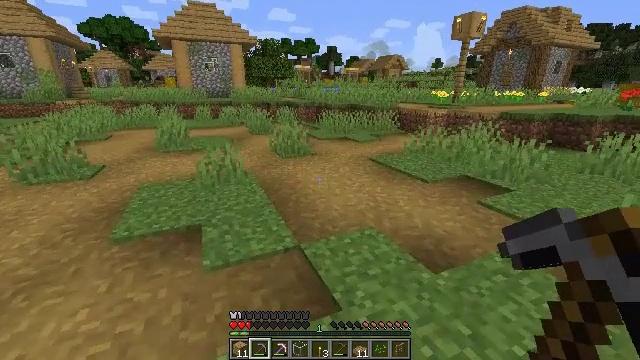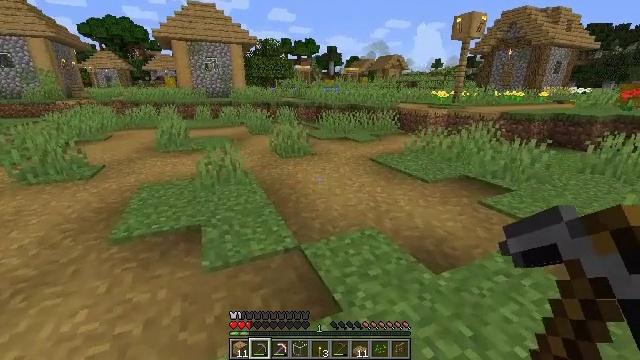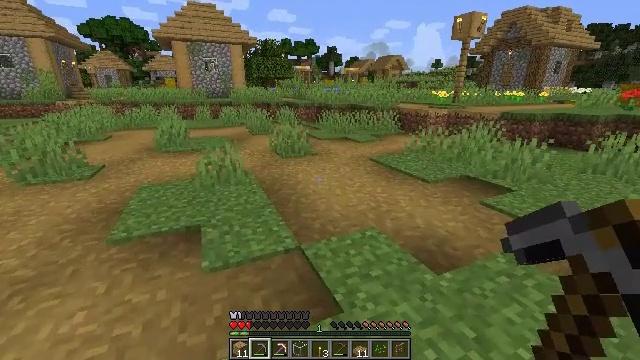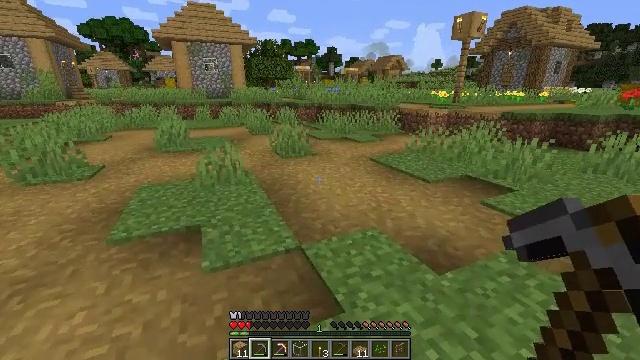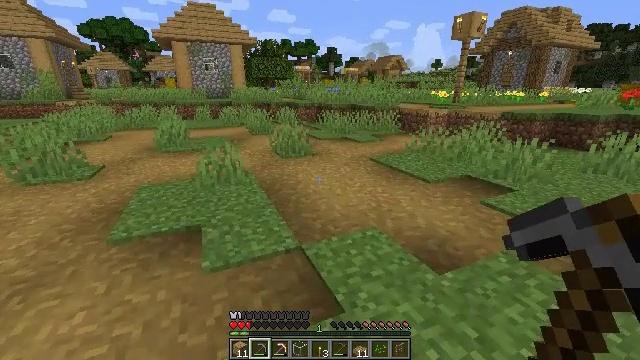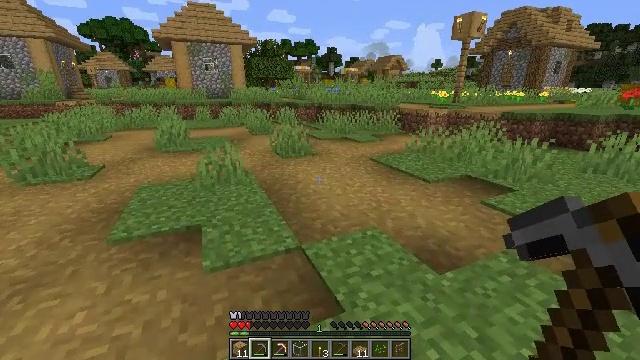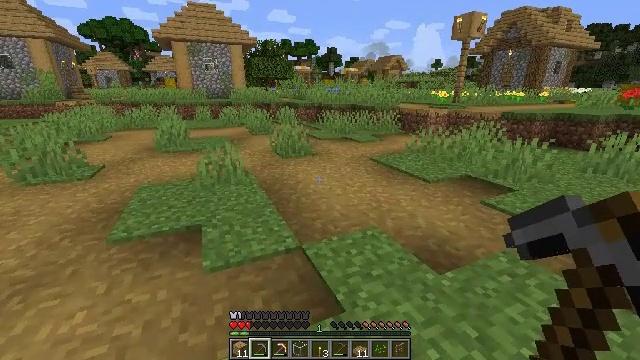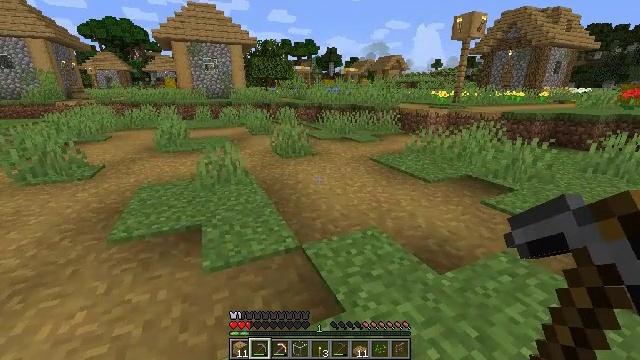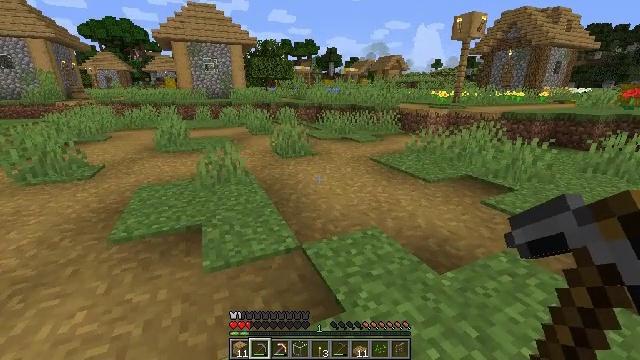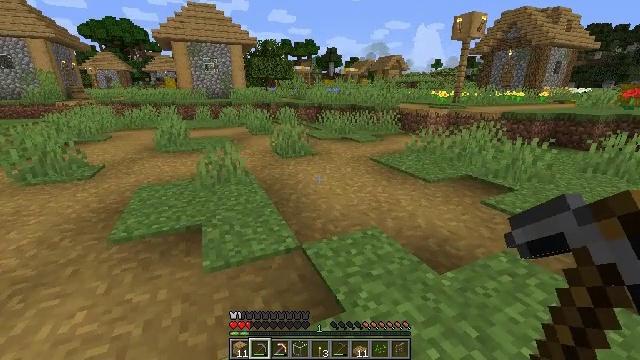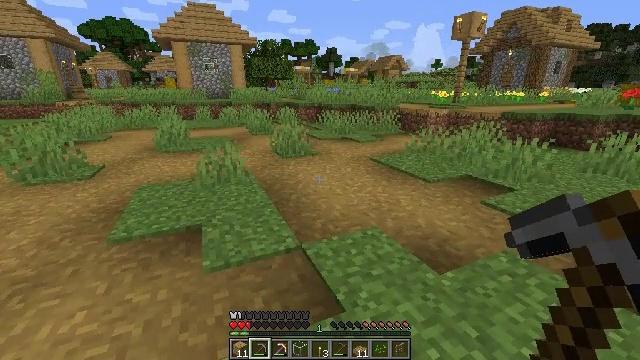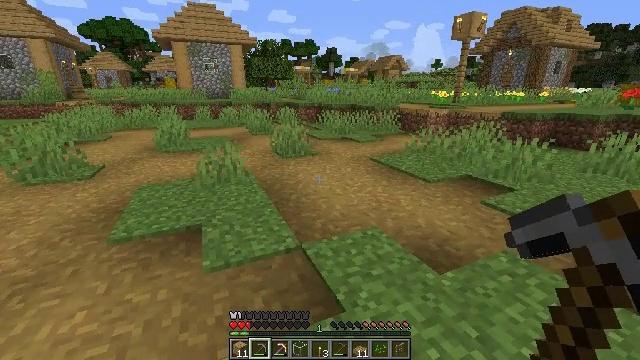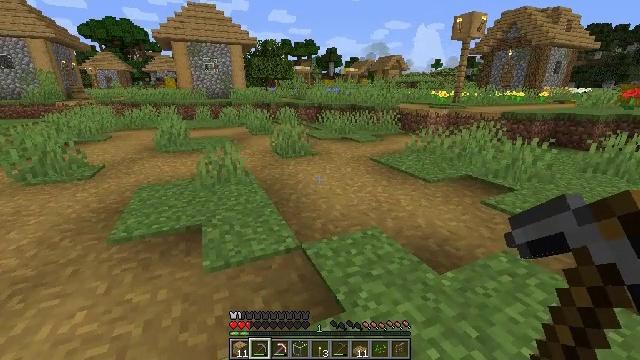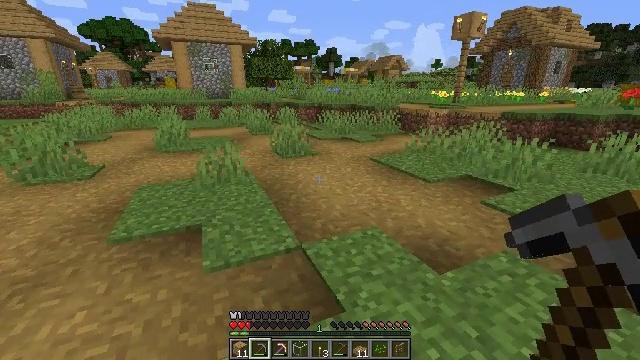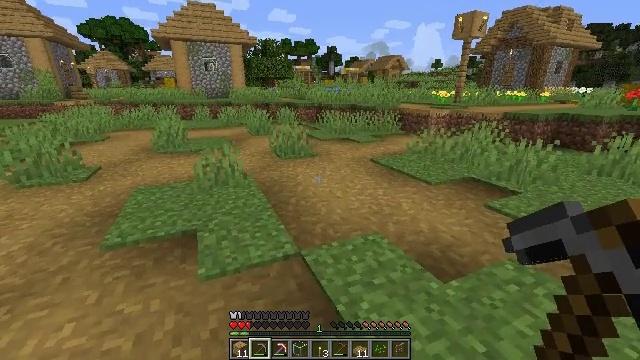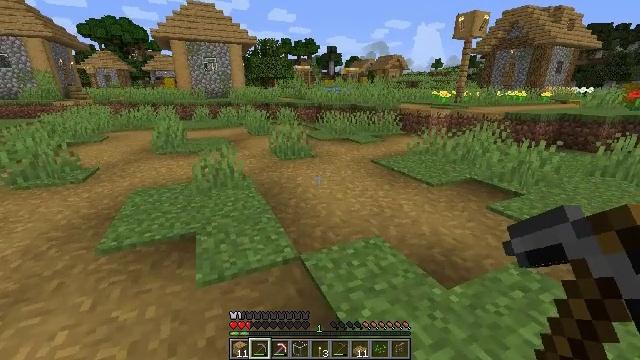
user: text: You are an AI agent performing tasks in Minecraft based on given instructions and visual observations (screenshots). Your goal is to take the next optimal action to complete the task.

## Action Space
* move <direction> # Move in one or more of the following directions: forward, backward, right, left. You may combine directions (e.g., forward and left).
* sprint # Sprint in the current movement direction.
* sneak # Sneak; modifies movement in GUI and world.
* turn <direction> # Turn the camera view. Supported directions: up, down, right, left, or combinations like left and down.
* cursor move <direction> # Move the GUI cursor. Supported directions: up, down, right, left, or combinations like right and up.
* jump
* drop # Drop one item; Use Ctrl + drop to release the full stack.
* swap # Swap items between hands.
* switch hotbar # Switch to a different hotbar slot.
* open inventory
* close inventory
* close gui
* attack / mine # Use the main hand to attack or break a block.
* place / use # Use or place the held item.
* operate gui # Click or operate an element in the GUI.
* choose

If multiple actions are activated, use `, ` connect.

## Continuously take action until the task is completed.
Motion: motion action
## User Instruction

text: Gather some oak planks.
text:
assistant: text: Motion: no_op
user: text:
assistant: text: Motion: no_op
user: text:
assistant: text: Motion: no_op
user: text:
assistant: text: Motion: no_op
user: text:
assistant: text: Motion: no_op
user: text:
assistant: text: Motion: no_op
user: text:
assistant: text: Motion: no_op
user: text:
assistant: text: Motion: no_op
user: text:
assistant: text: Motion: no_op
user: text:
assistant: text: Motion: no_op
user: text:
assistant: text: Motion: no_op
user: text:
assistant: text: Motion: no_op
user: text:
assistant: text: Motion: no_op
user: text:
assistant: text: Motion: move forward
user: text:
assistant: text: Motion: move forward
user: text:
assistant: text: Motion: move forward
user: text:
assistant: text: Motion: move forward
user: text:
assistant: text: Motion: move forward
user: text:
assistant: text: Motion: move forward
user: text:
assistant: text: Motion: move forward, turn right
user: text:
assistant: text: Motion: move forward
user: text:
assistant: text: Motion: move forward
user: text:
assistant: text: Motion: move forward
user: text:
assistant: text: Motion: move forward
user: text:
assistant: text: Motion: move forward
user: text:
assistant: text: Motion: move forward
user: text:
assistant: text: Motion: move forward
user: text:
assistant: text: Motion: move forward
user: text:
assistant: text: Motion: move forward
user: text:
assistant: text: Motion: move forward